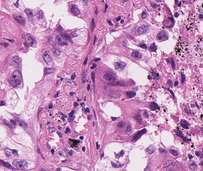
Tumor epithelial tissue: yes
Tumor-associated stroma tissue: yes
Normal tissue: no